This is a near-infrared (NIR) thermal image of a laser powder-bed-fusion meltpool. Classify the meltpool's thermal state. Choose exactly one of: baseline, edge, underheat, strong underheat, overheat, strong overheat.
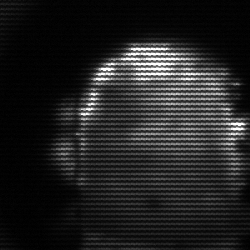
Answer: baseline